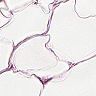
Metastatic tissue present: no